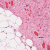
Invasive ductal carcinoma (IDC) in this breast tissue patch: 0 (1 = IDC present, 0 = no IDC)